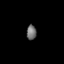
Tissue: lung
Cell type: Endothelial cells
Senescence score: 0.5723
Nuclear area (px): 144
Mean DAPI intensity: 109.125